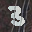
Label: 3